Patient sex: F
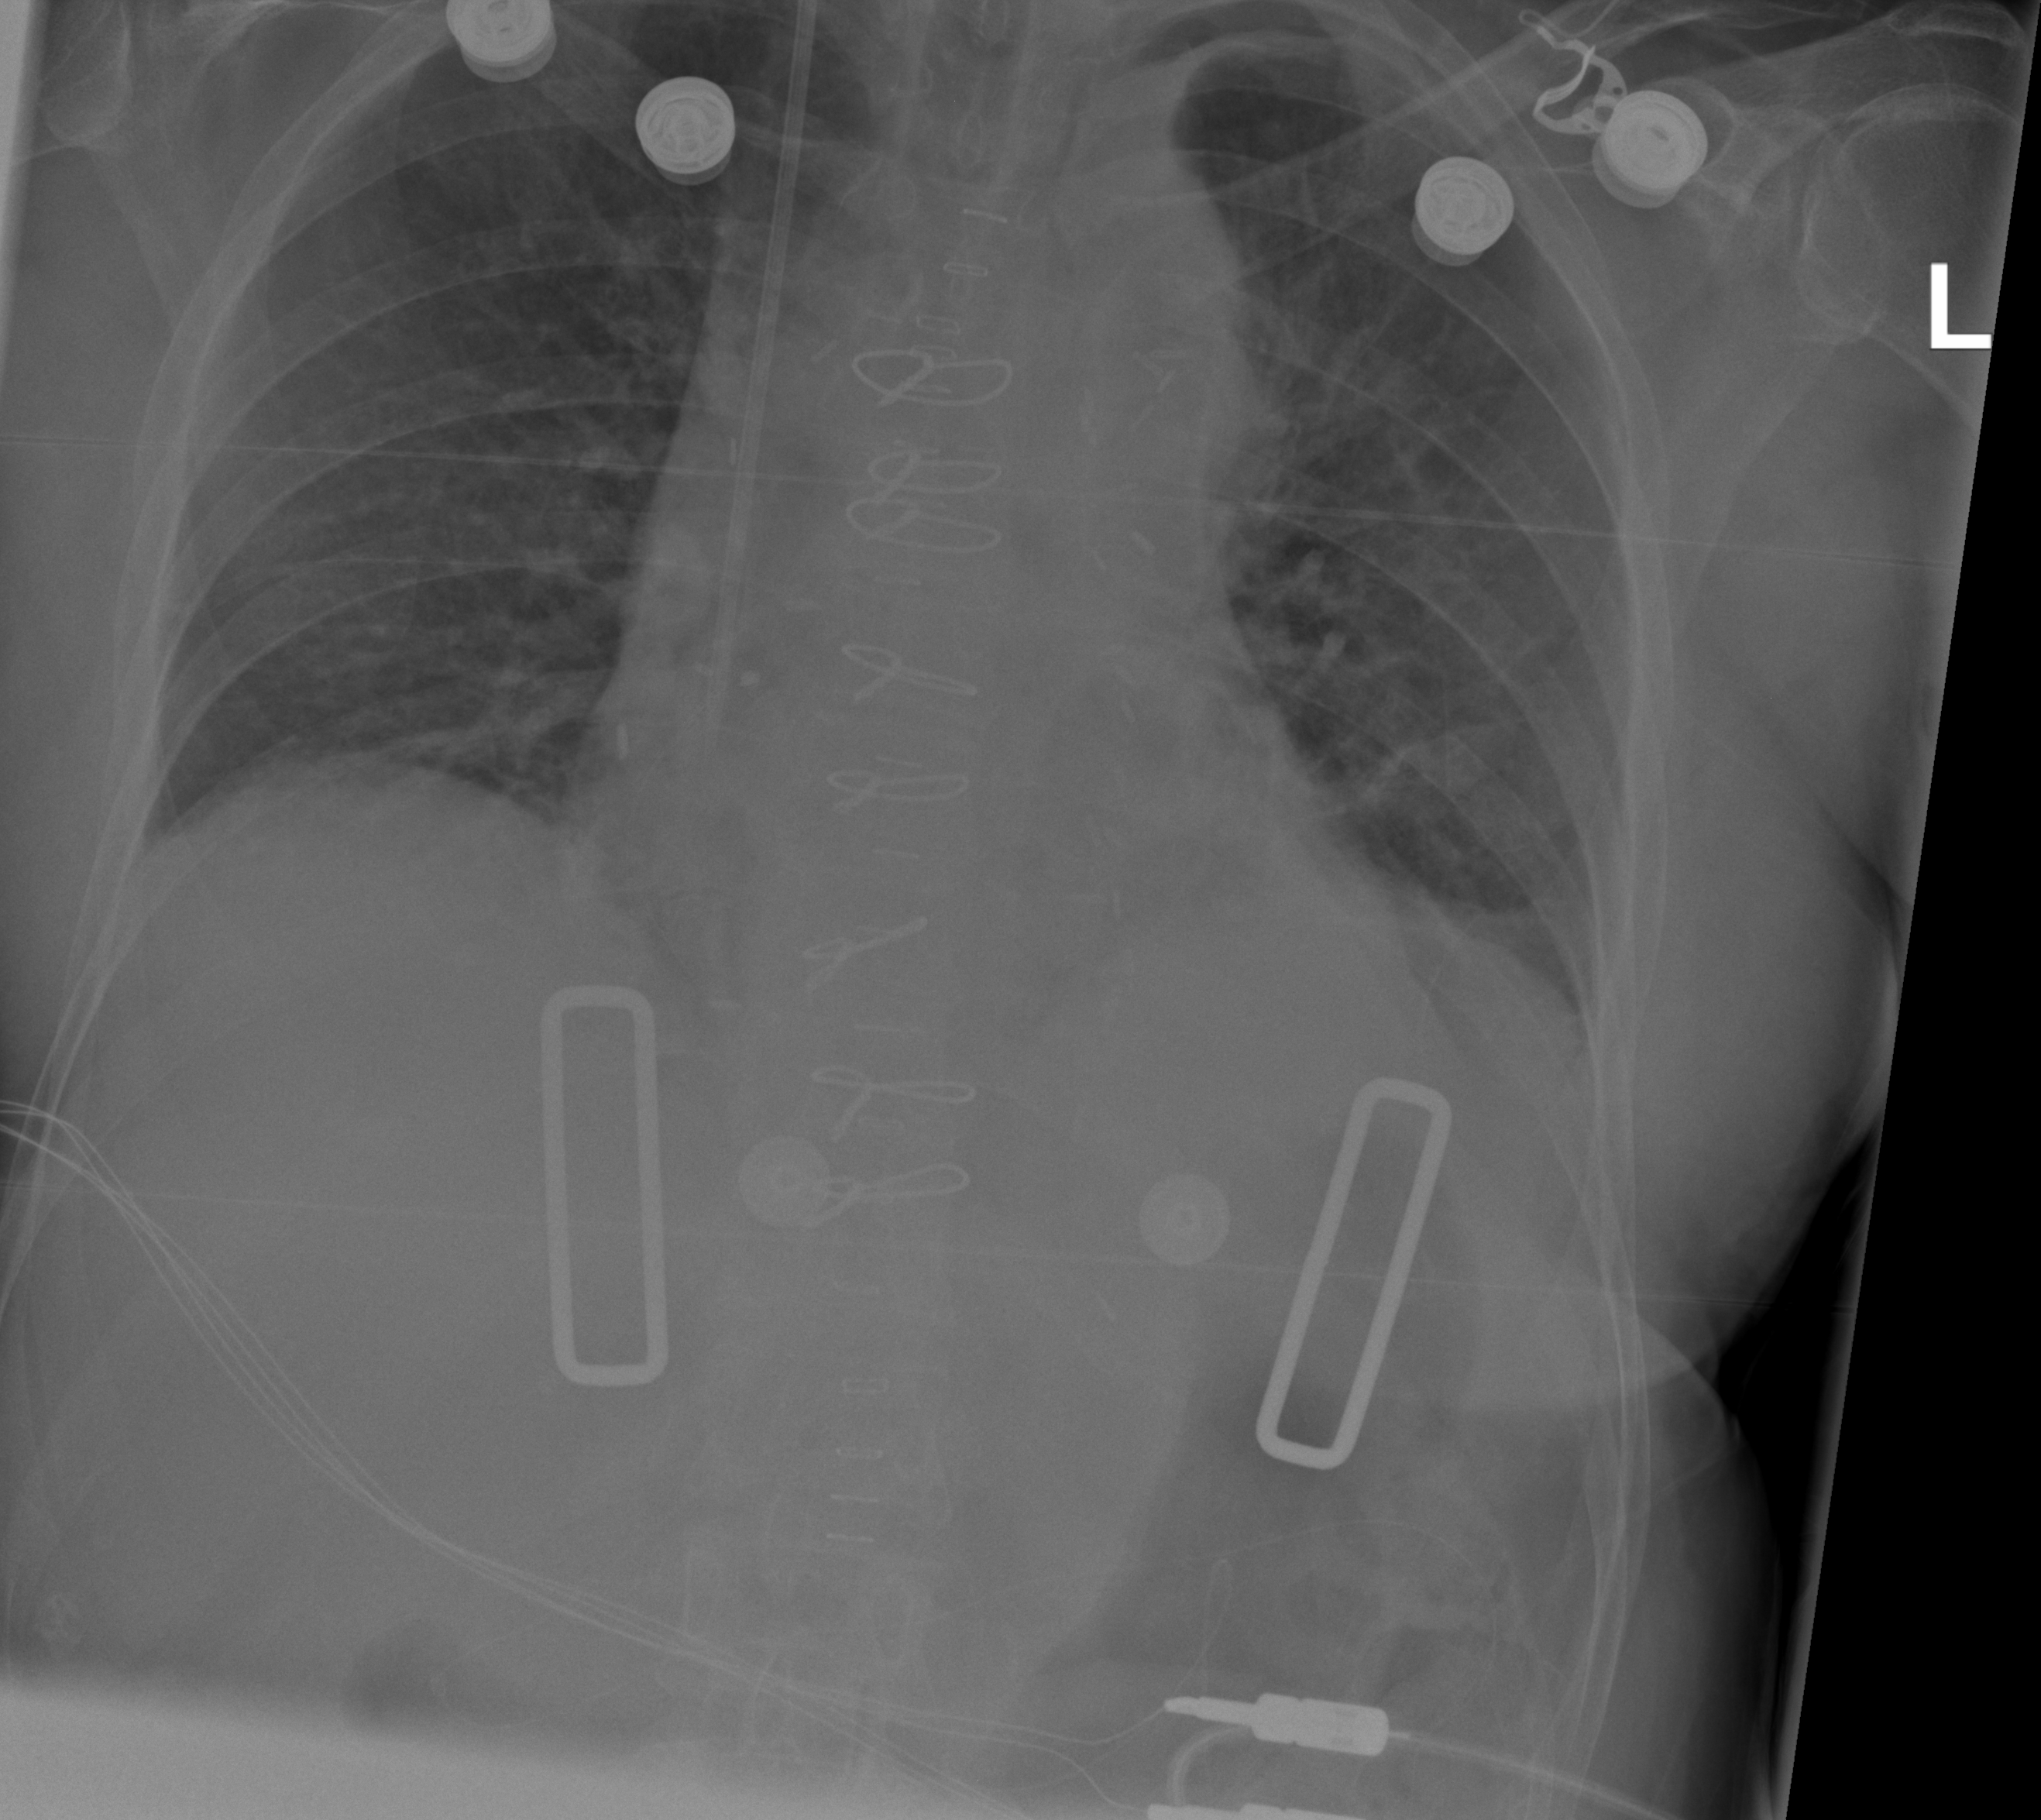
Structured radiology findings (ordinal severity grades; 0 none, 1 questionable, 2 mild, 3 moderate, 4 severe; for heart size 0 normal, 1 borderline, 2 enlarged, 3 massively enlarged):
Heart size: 2
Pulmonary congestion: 3
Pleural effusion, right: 2
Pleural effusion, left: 2
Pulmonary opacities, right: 0
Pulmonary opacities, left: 0
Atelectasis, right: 2
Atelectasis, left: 2